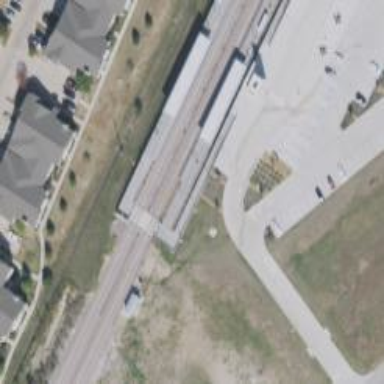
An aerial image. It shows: Railway crossing.